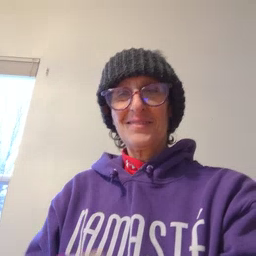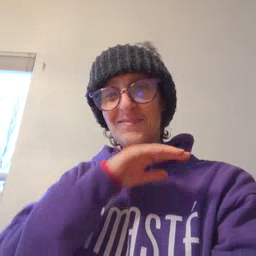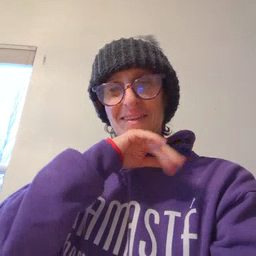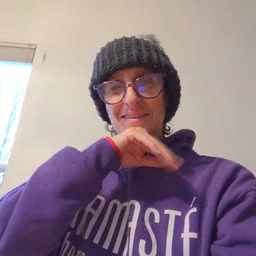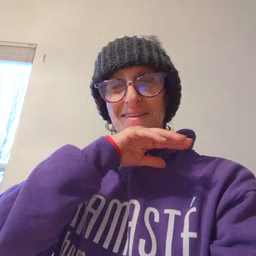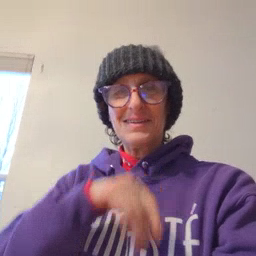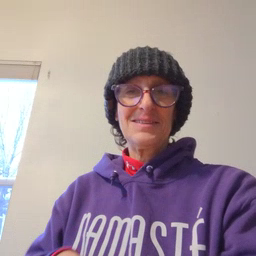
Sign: pig